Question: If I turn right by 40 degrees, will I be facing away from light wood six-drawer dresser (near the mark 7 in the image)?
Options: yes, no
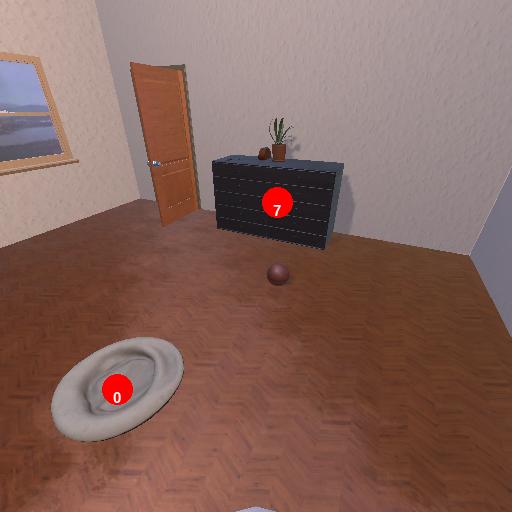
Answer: yes